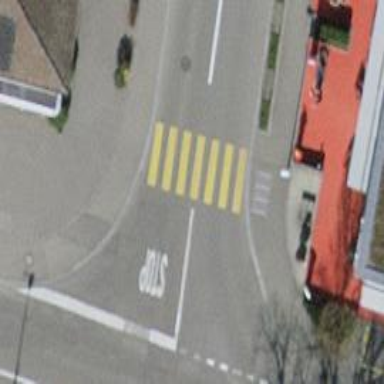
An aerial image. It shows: Uncontrolled zebra crossing on the road.